Question: I am trying to vertically center the elements in the black rectangle. So far, I have the icons vertically centered, but for some reason, the text link to the right of it is slightly off-centered. I tried adding padding to the top and bottom but it still stays off-centered. I've also tried adding a 'vertical-align', but that didn't work either.

I made a fiddle to make it easier: <URL>
HTML
'''
<nav id="site-navigation" class="main-navigation" role="navigation">
<ul id="social-links">
<li class="behance"><a href="/" target="_blank"><img src="http://i.imgur.com/KTsyaQR.png" alt="Behance"></a></li>
<li class="twitter"><a href="/" target="_blank"><img src="http://i.imgur.com/cleZOWn.png" alt="Twitter"></a></li>
<li class="instagram"><a href="/" target="_blank"><img src="http://i.imgur.com/USZmKla.png" alt="Instagram"></a></li>
</ul>
<a class="contact" href="/contact">Get in touch</a>
</nav>
'''
CSS
'''
#site-navigation {
background: #000;
position: relative;
width: 100%;
}
#site-navigation #social-links {
border-right: 2px solid #E0E0E0;
display: inline-block;
line-height: 0;
margin: 0 30px 0 0;
padding: 25px 0;
padding-right: 30px
}
#site-navigation #social-links li {
display: inline-block;
list-style: none;
}
#site-navigation #social-links img {
height: 26px;
}
#site-navigation .contact {
color: #fff;
display: inline-block;
text-transform: uppercase;
font-size: 12px;
font-weight: bold;
}
'''
How would I get the text link (i.e. "Get in touch") to vertically center?
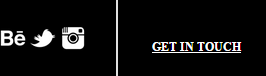
Answer: You need to add 'vertical-align: middle' to '#site-navigation #social-links'.
<URL>
As pointed out by @4dgaurav, 'inline-block' elements are always 'vertical-align: bottom' by default. So you need to change that.